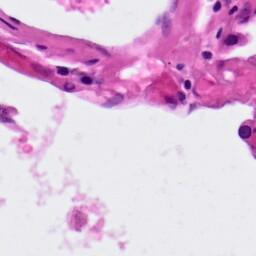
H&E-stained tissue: Lung